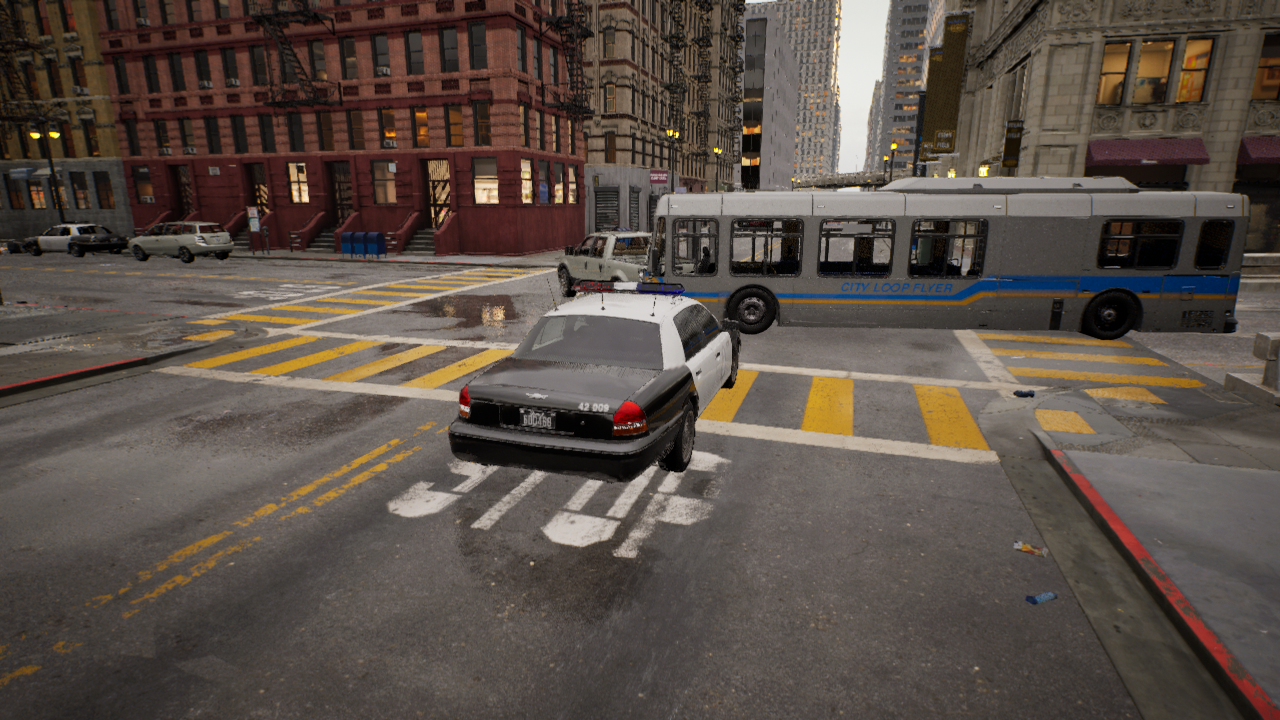
Venue: residential
Lighting: golden hour
Vehicle rig: sedan